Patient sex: F
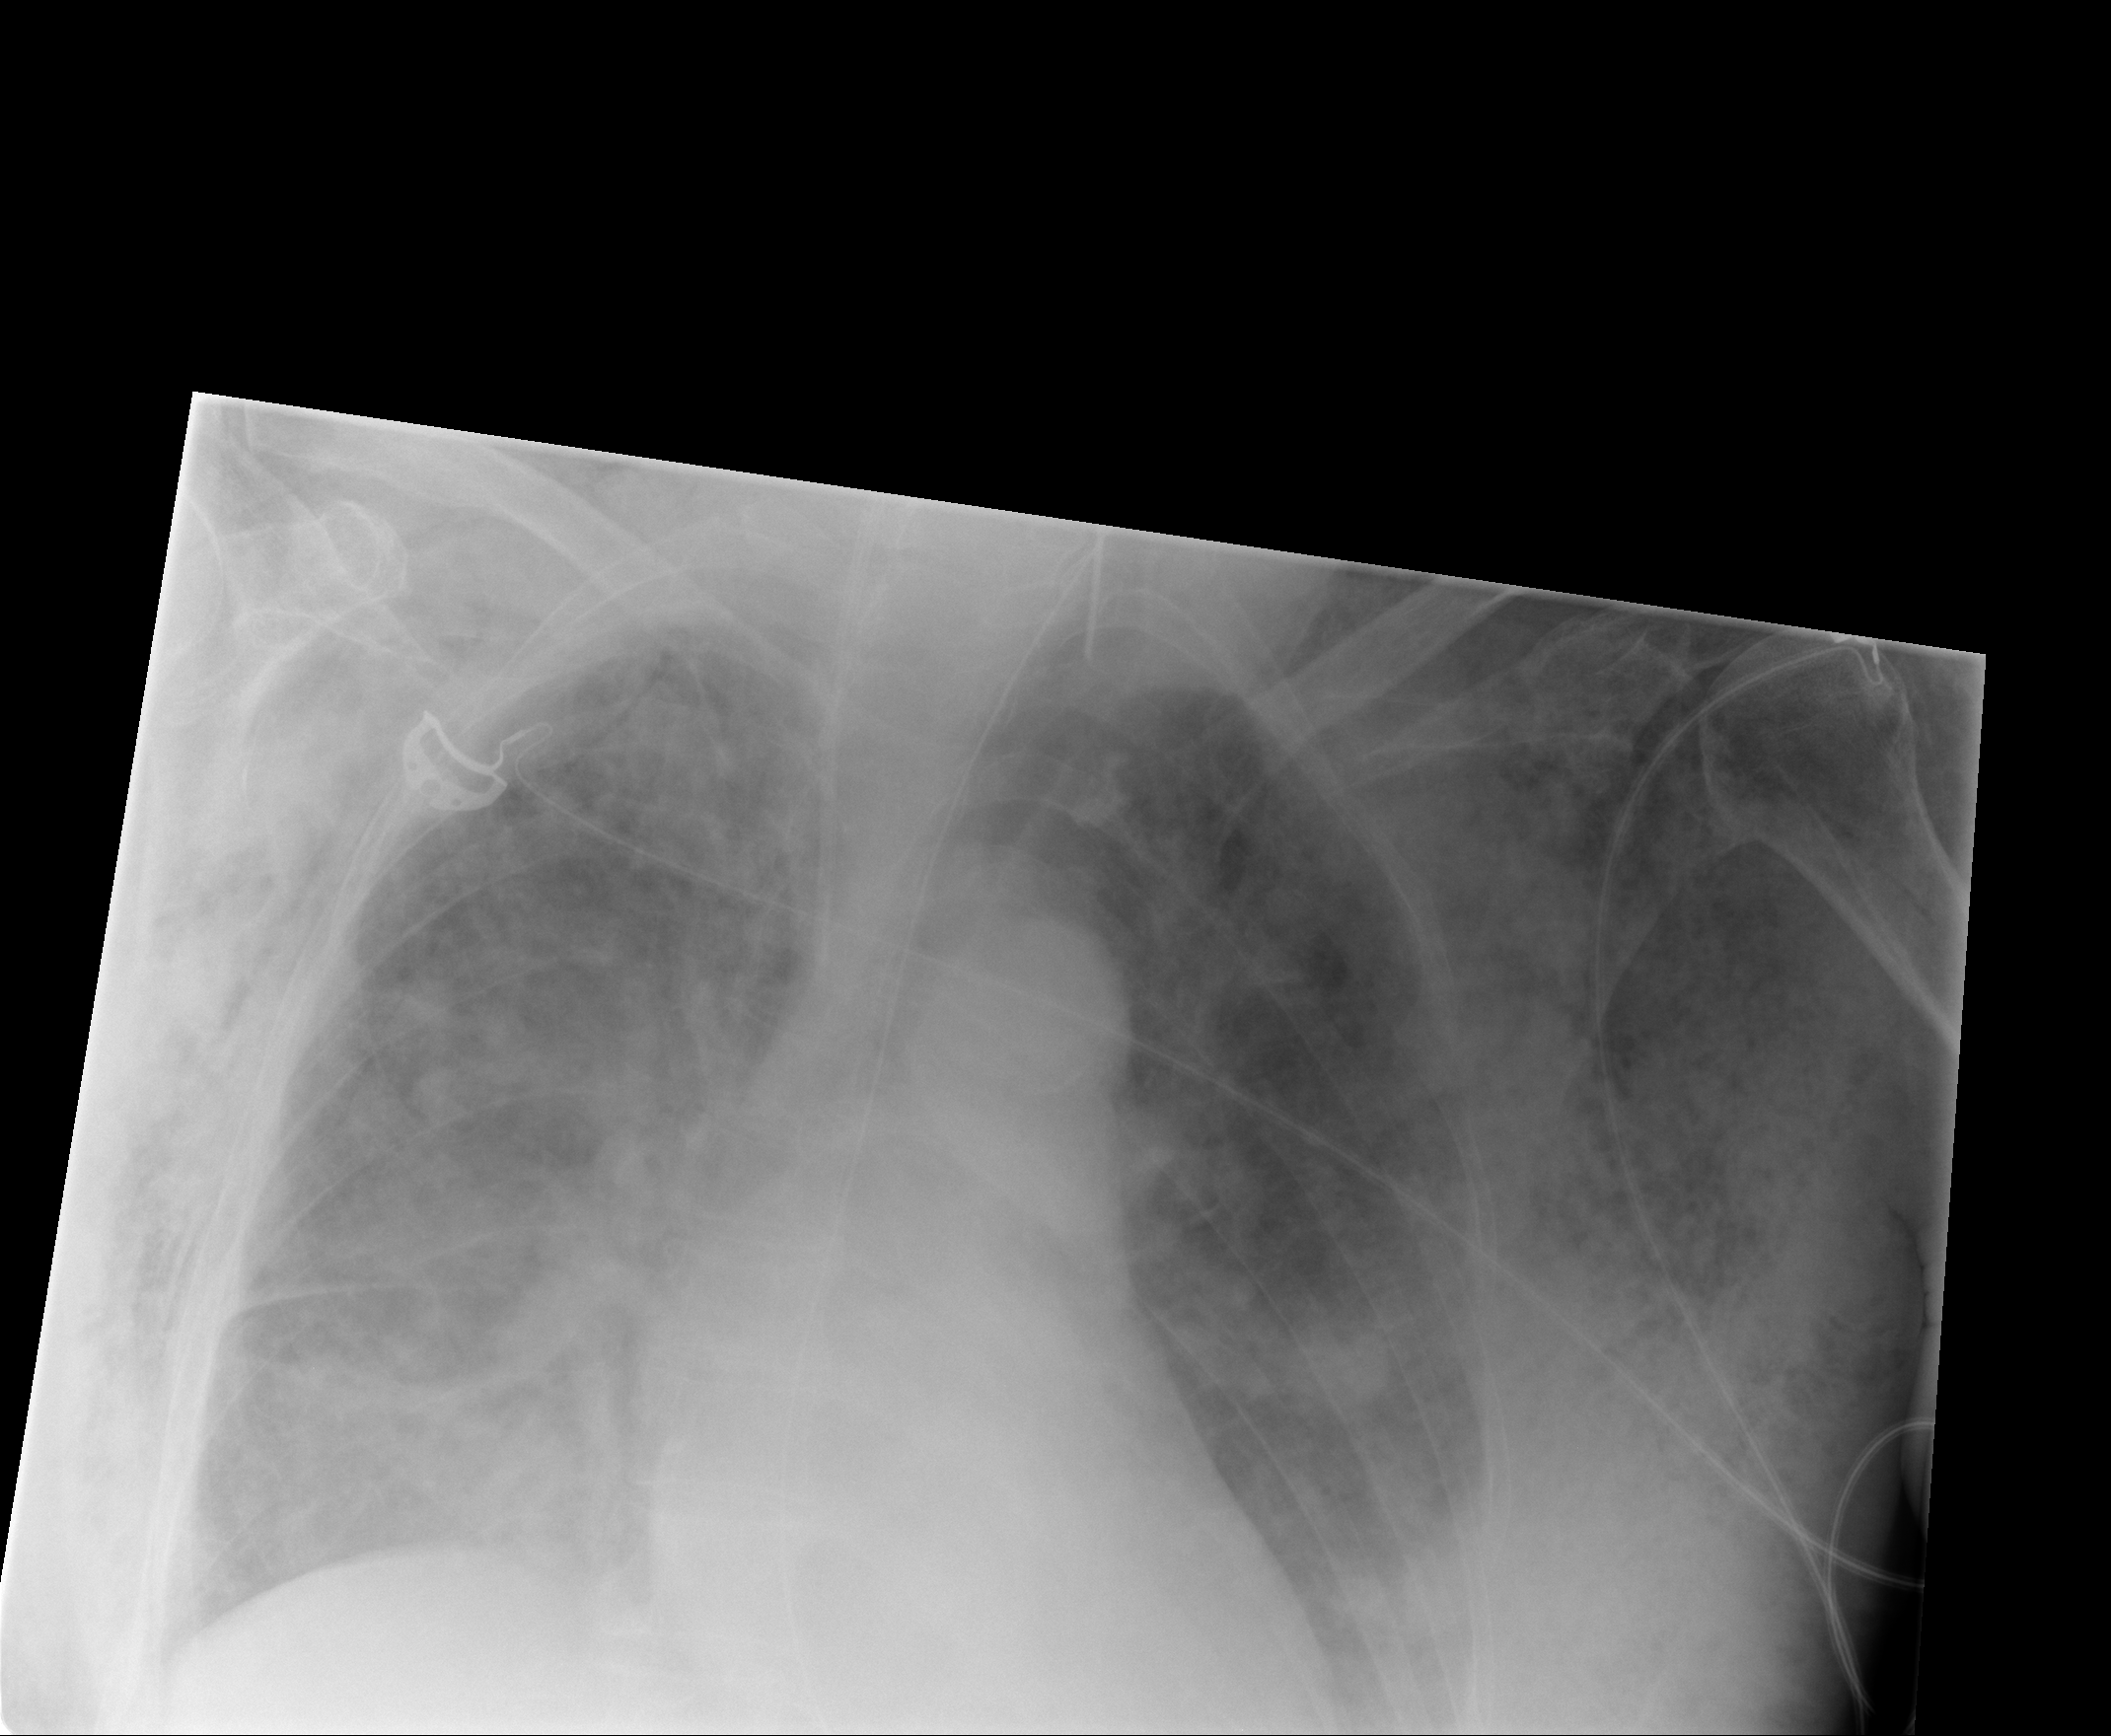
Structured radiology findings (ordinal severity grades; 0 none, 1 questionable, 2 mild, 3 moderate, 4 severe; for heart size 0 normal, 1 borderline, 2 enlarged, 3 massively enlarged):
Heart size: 0
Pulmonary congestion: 2
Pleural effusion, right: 1
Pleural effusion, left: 1
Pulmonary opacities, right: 3
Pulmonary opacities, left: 2
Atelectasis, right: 2
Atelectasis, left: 0